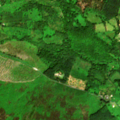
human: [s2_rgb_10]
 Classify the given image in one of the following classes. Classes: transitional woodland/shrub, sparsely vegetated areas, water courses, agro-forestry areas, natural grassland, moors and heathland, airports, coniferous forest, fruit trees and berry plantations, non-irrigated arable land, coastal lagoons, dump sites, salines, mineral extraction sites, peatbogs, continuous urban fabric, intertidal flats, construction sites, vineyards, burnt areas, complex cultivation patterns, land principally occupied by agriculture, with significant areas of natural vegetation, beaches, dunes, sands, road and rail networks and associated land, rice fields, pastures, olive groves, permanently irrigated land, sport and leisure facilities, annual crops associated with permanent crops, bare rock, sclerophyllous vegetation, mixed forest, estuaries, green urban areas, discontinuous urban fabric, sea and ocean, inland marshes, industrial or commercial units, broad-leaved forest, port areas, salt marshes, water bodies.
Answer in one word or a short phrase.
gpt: land principally occupied by agriculture, with significant areas of natural vegetation, broad-leaved forest, coniferous forest, moors and heathland, transitional woodland/shrub, peatbogs